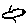
Label: bird